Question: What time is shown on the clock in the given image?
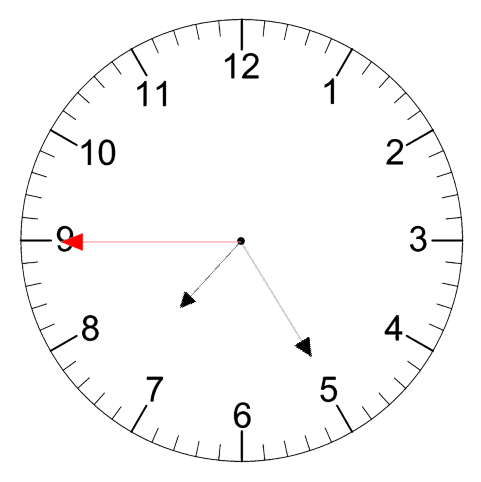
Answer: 07:24:45